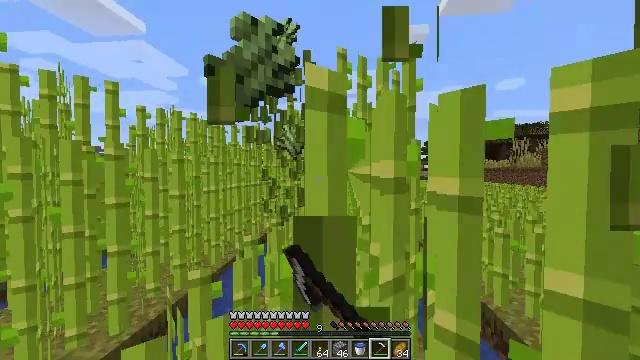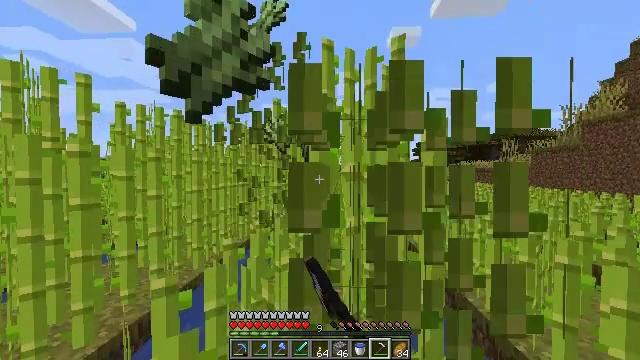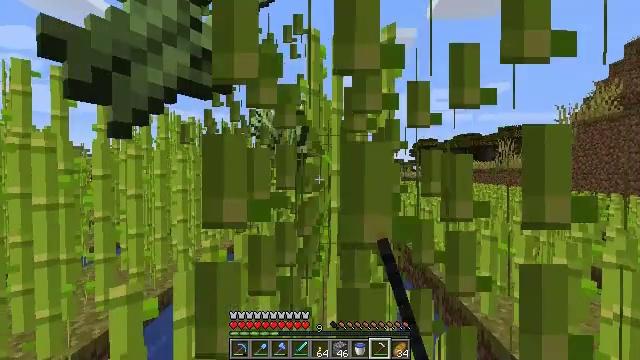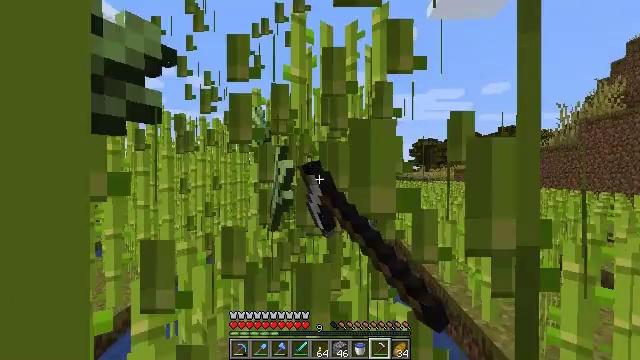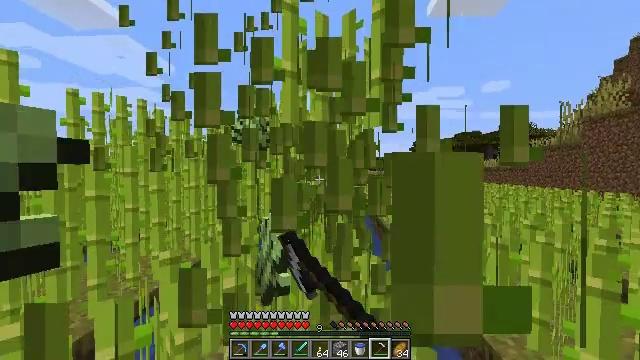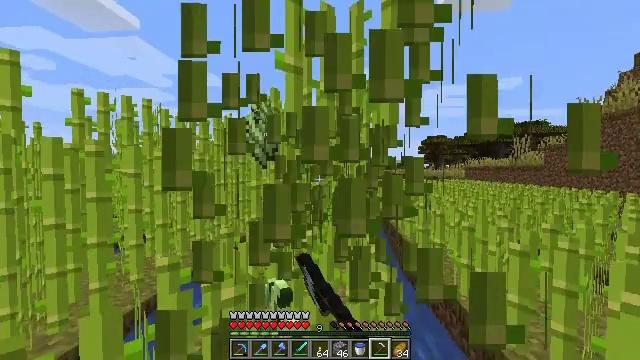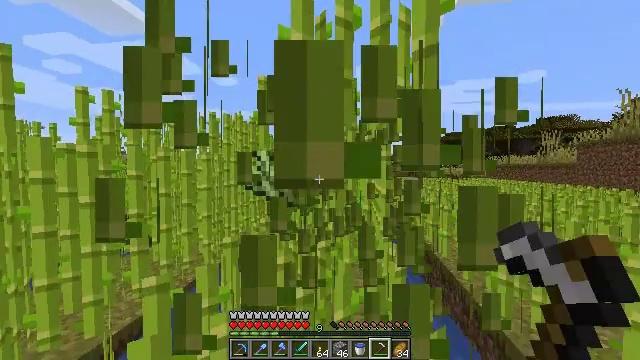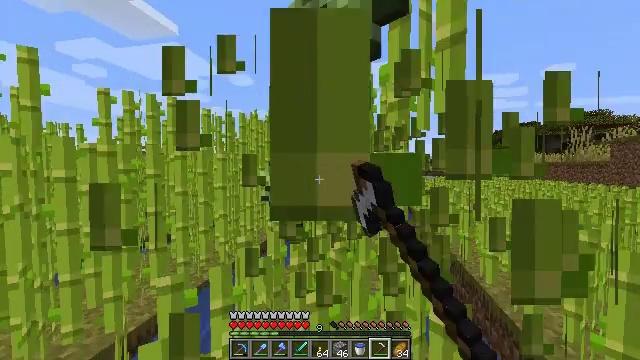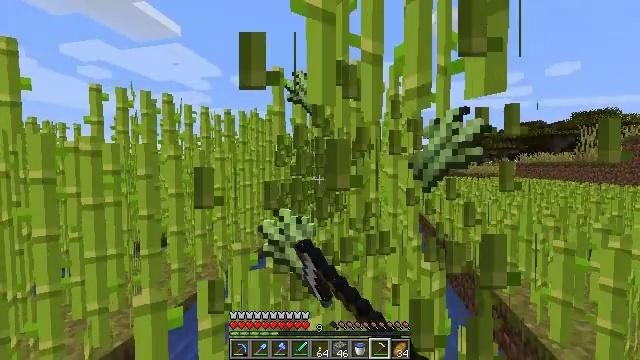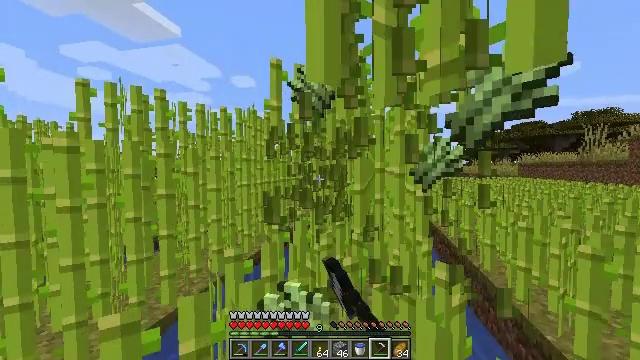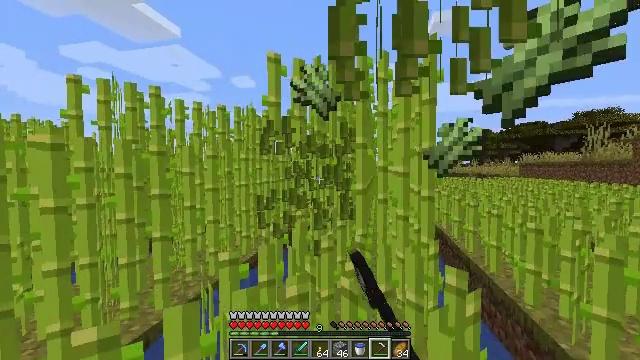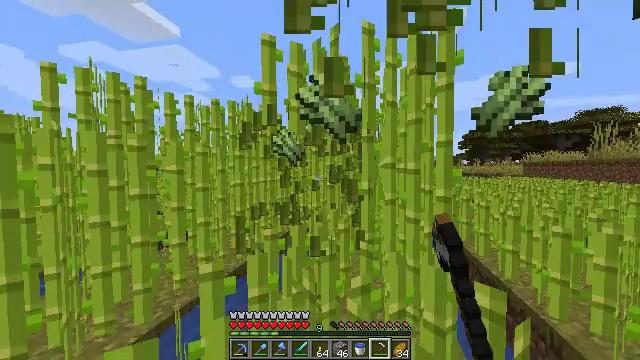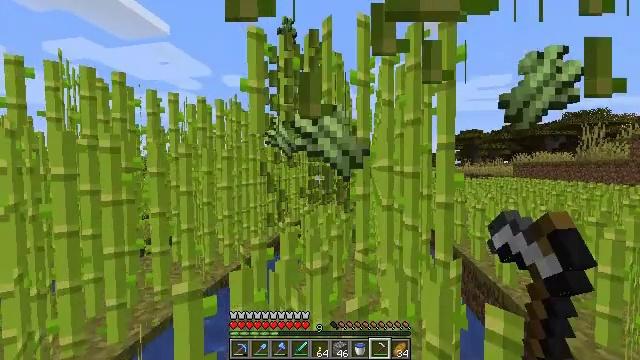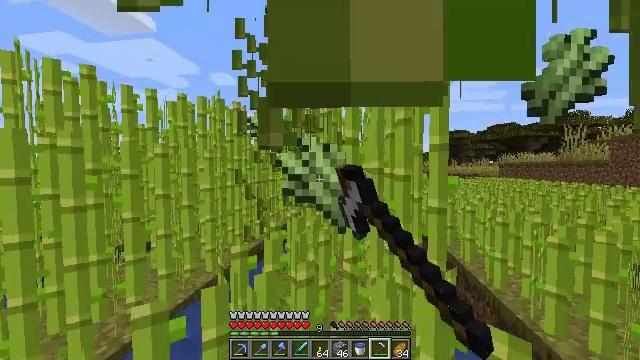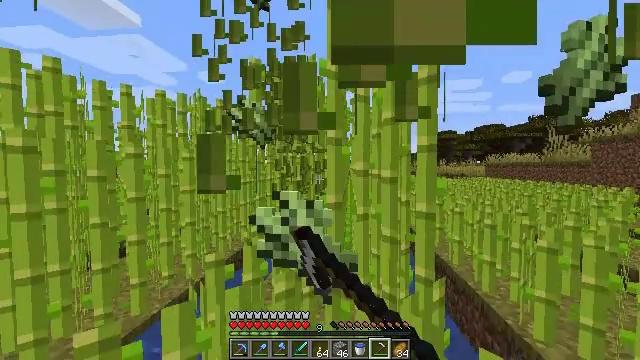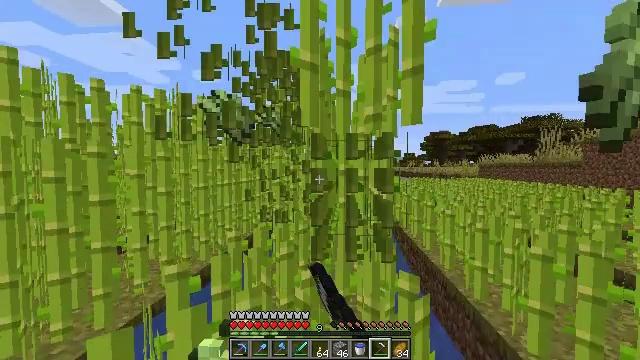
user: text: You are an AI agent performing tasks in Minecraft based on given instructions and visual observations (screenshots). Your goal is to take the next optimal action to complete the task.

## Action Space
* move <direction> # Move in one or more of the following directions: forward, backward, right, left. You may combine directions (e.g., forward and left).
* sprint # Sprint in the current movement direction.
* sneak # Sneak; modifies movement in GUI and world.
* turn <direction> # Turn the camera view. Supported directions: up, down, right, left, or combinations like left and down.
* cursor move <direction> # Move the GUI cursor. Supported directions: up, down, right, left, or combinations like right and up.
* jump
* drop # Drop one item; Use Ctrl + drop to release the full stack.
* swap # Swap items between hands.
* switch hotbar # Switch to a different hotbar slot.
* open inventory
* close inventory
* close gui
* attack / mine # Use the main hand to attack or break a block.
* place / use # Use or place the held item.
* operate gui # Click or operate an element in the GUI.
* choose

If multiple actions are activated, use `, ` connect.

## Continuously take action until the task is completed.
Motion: motion action
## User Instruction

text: Break the sugar cane.
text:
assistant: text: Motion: move forward and move right, turn right, attack / mine
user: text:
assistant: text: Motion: move forward and move right, attack / mine
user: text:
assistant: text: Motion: move forward, attack / mine
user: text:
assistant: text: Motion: move forward, attack / mine
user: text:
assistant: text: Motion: move forward, turn left, attack / mine
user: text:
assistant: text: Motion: move forward, turn left, attack / mine
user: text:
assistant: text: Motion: move forward, turn left, attack / mine
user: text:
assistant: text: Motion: move forward, attack / mine
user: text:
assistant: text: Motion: move forward, attack / mine
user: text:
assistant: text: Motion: move forward, attack / mine
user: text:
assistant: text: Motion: move forward, attack / mine
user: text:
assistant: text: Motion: move forward, turn right, attack / mine
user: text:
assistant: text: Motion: move forward and move right, turn right, attack / mine
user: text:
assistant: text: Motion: move forward and move right, turn right, attack / mine
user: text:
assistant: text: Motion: move forward and move right, turn right, attack / mine
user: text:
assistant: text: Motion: move forward and move right, attack / mine
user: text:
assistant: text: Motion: move forward, attack / mine
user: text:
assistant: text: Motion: move forward, turn right, attack / mine
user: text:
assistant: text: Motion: move forward, attack / mine
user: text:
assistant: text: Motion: move forward, attack / mine
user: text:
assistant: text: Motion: move forward, attack / mine
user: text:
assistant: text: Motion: move forward, turn left, attack / mine
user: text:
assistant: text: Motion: move forward, turn left, attack / mine
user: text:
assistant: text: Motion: move forward, attack / mine
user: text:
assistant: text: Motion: move forward, attack / mine
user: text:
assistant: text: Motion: move forward, attack / mine
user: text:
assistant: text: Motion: move forward, attack / mine
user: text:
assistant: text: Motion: move forward, attack / mine
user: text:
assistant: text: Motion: move forward, attack / mine
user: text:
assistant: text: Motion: move forward and move right, turn right, attack / mine